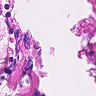
Metastatic tissue present: no